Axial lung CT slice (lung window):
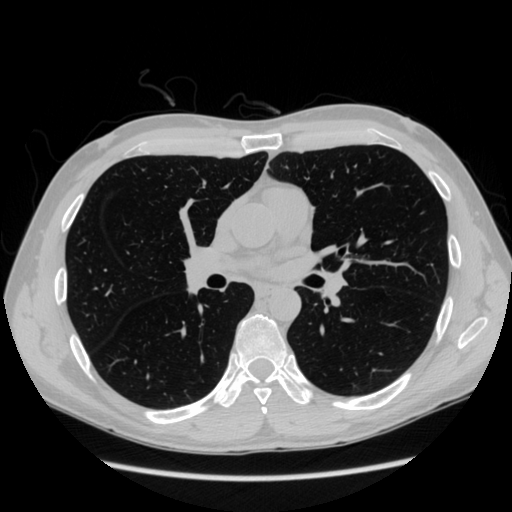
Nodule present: no